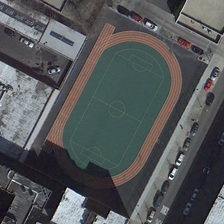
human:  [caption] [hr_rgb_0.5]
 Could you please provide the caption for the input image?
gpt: several buildings and cars are around a playground .

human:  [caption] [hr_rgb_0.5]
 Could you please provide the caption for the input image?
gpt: several buildings and cars are around a playground .

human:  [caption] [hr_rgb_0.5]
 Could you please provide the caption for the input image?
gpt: several buildings and cars are around a playground .

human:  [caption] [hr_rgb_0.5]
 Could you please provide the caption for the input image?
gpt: several buildings and cars are around a playground .

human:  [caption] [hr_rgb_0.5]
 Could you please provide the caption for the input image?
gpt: several buildings and cars are around a playground .